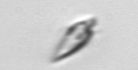
Label: Oxytoxum